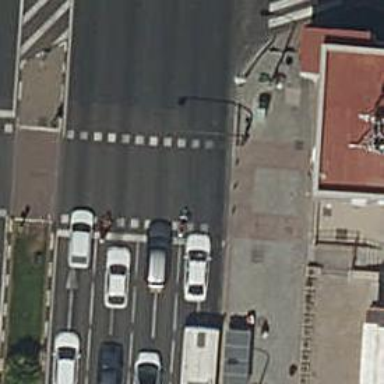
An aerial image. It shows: Road with traffic signals and zebra crossing with traffic signals.